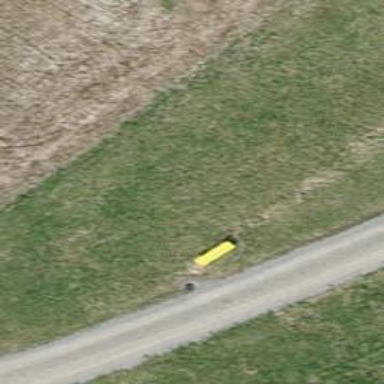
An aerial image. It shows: Bench.